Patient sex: F
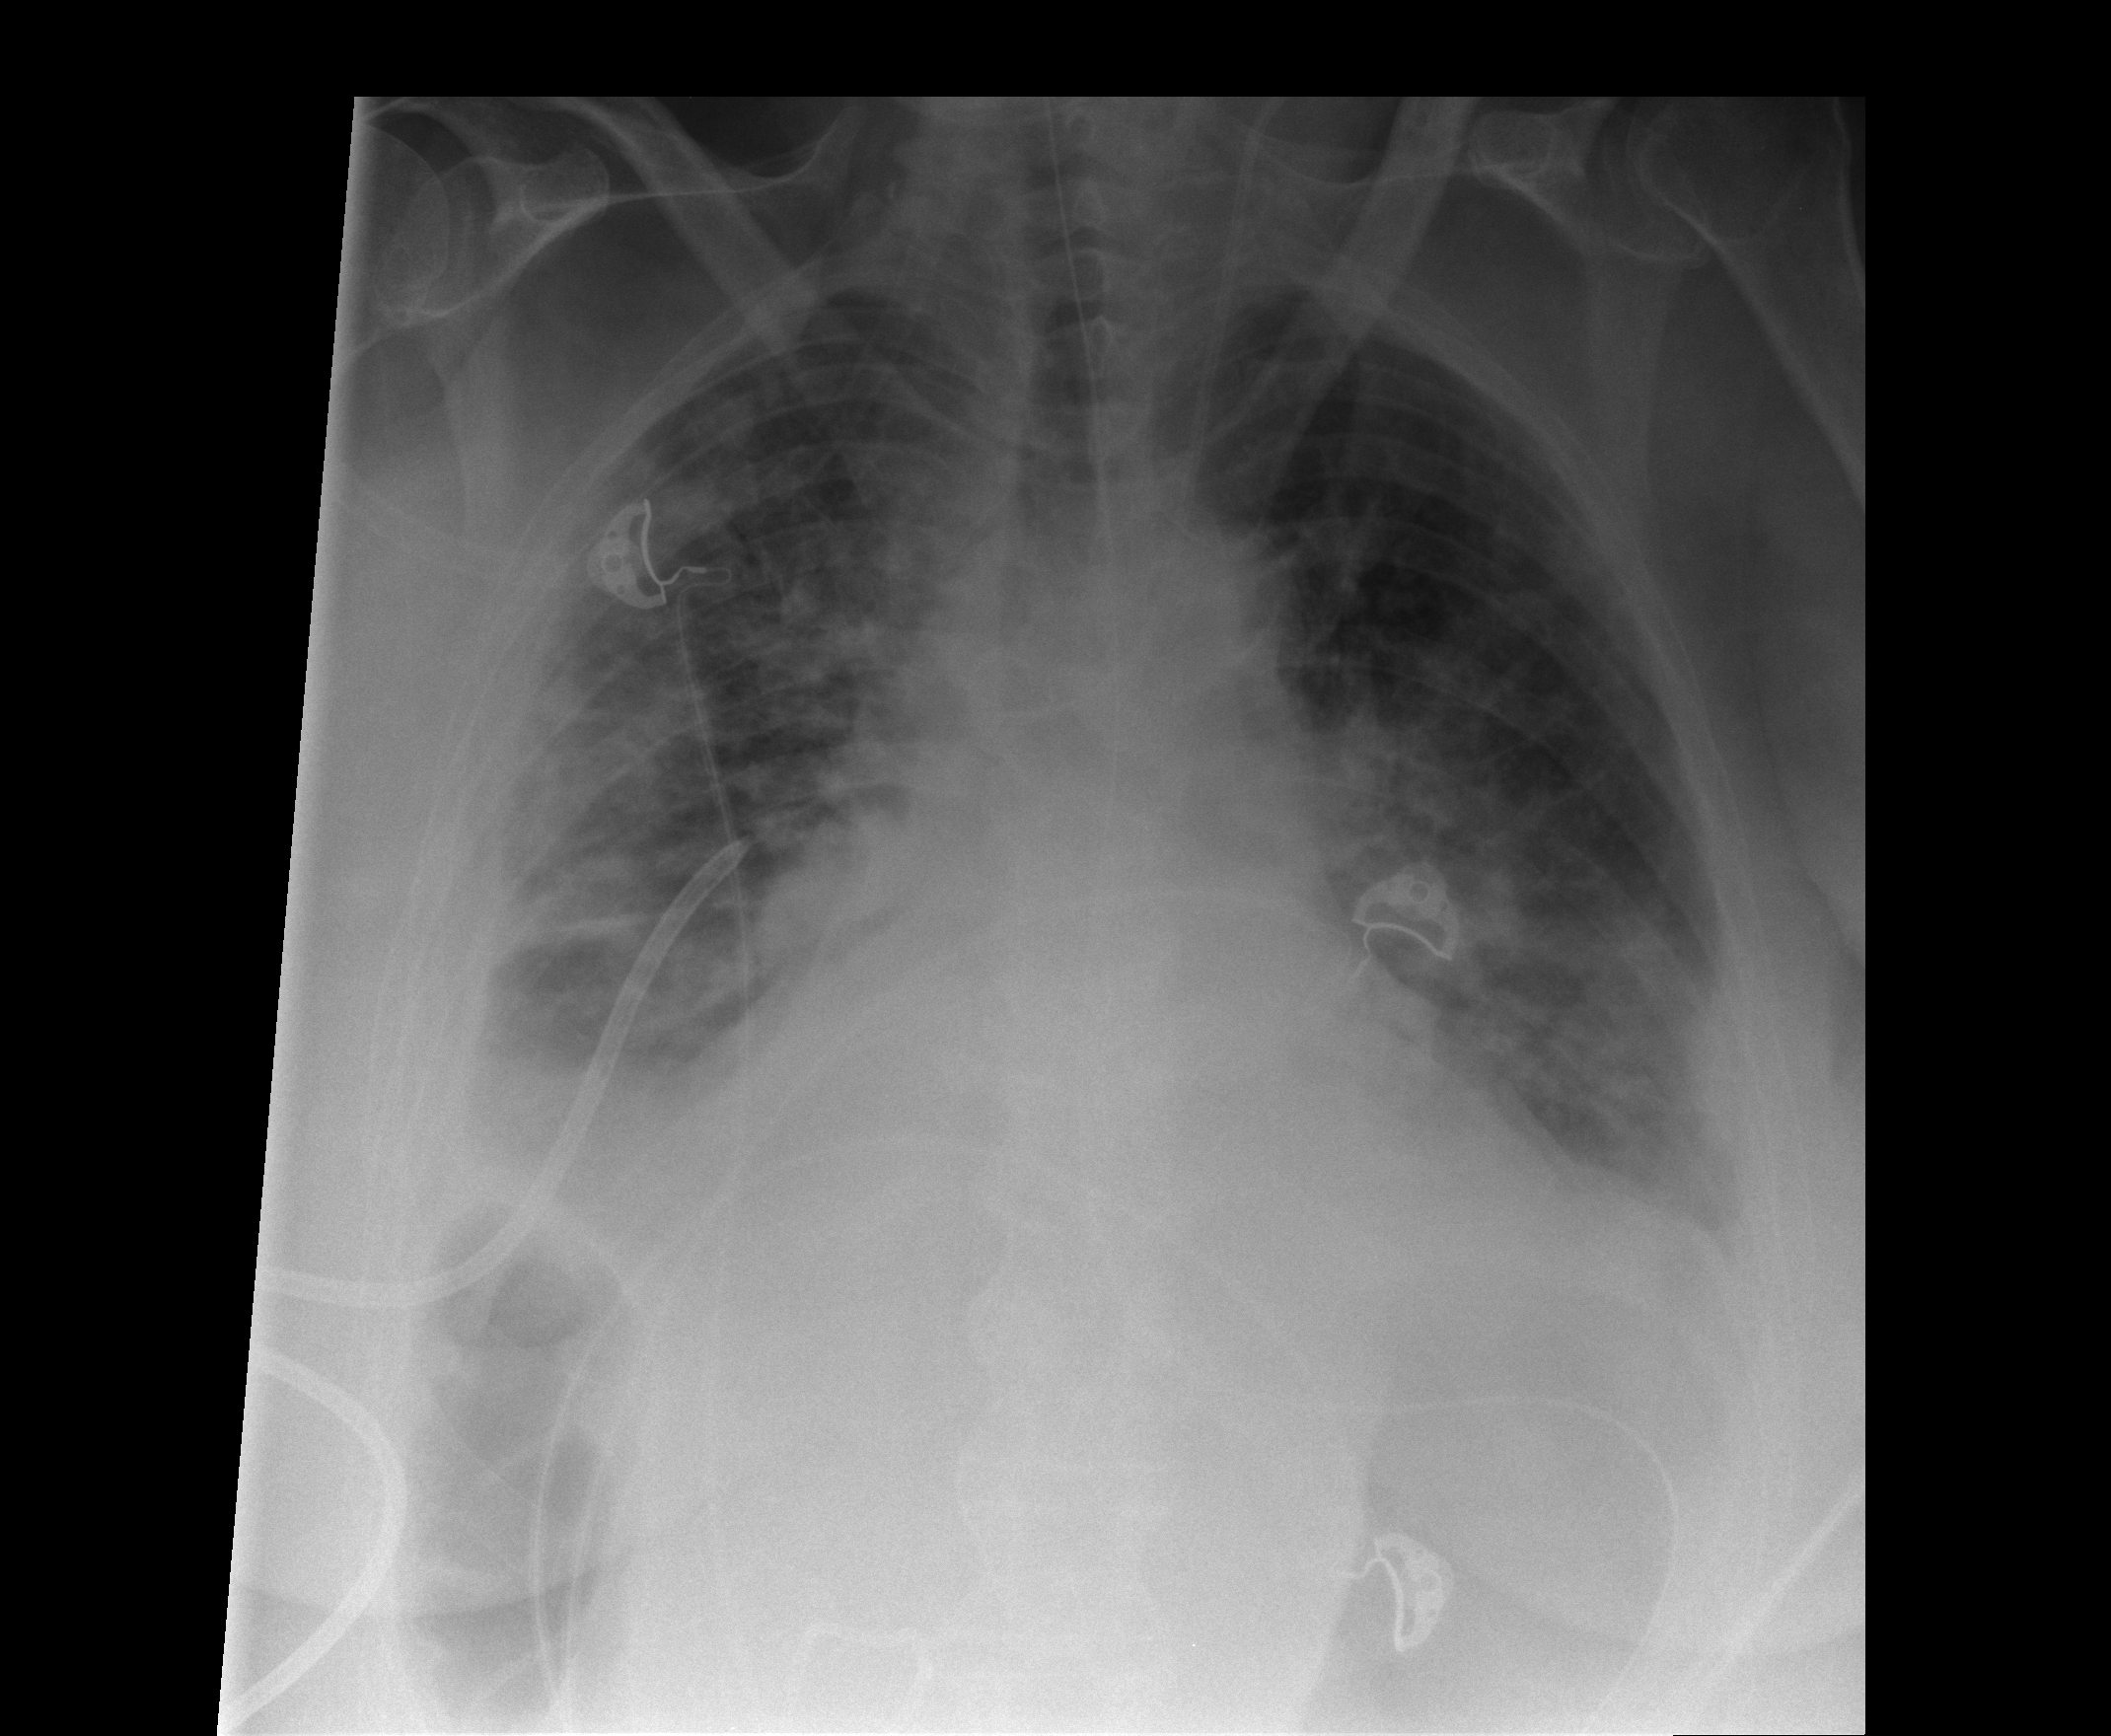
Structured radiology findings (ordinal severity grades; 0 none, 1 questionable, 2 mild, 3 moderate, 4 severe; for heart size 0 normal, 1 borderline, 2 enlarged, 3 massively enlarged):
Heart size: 1
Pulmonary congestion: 0
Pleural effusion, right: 2
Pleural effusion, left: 1
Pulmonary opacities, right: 3
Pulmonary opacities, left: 3
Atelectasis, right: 2
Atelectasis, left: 1